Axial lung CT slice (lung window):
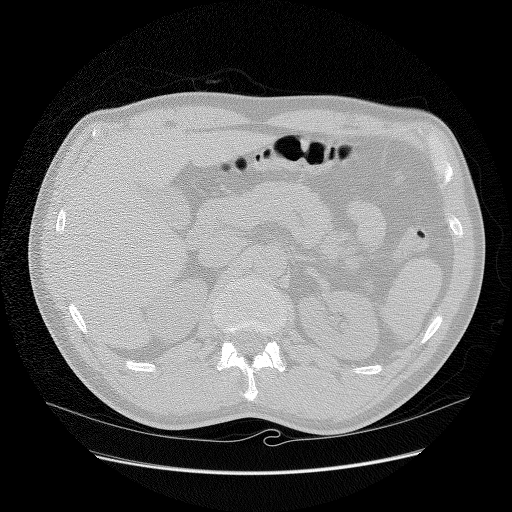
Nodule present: no